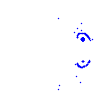
Particle: pion